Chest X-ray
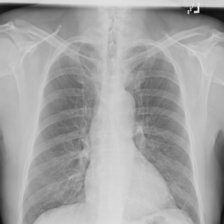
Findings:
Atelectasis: negative
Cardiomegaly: negative
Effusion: negative
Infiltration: negative
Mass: negative
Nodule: negative
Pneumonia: negative
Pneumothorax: negative
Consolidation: negative
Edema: negative
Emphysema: negative
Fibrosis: negative
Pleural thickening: negative
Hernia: negative